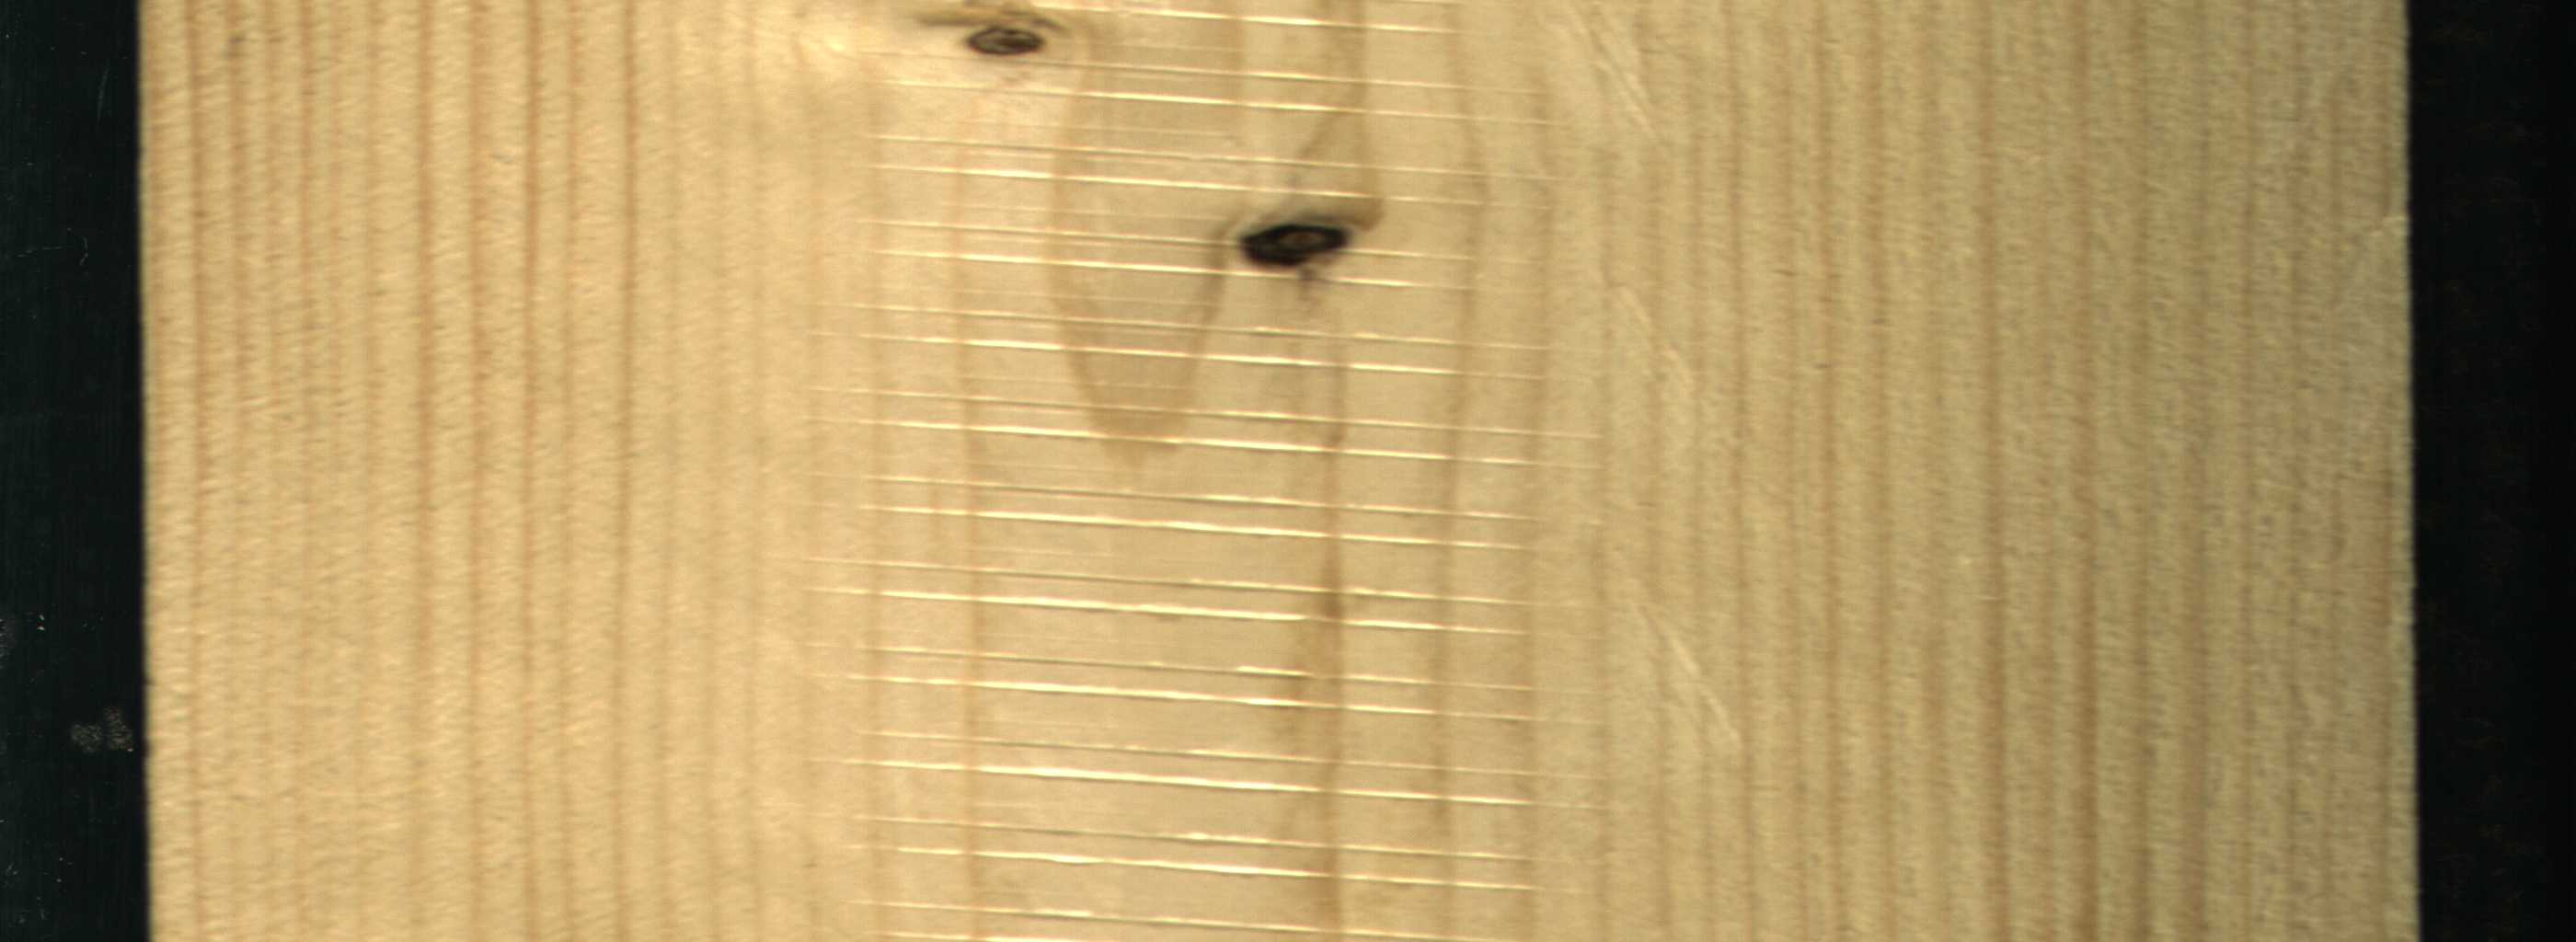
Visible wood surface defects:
Dead_Knot
Live_Knot